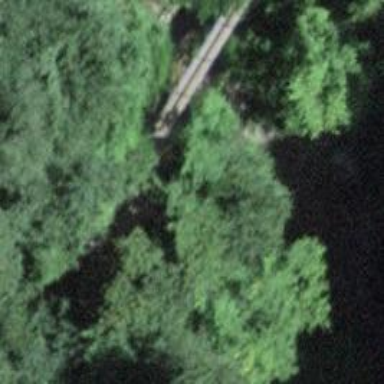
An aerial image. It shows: Bench.